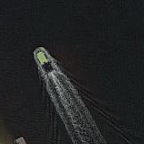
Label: civil